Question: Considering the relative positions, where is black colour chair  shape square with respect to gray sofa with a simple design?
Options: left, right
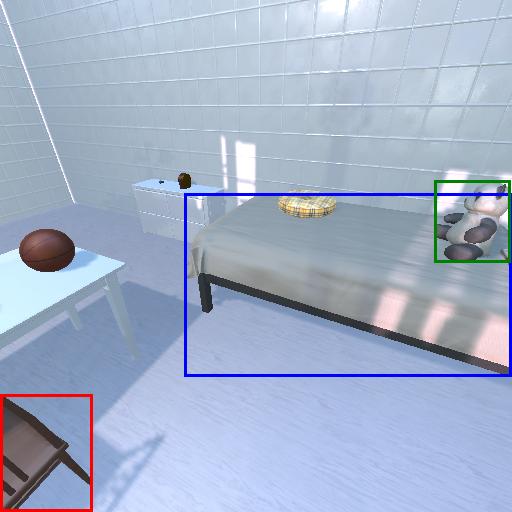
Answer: left